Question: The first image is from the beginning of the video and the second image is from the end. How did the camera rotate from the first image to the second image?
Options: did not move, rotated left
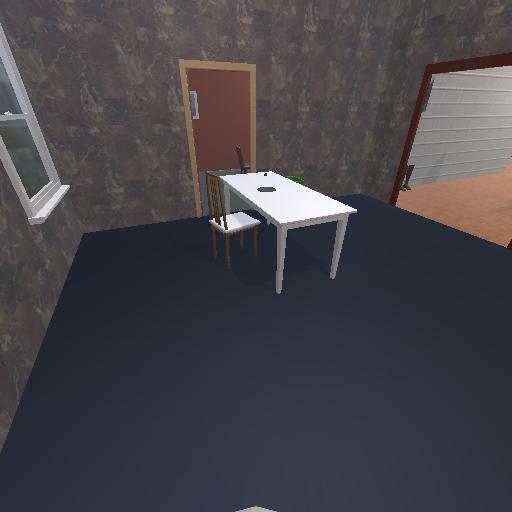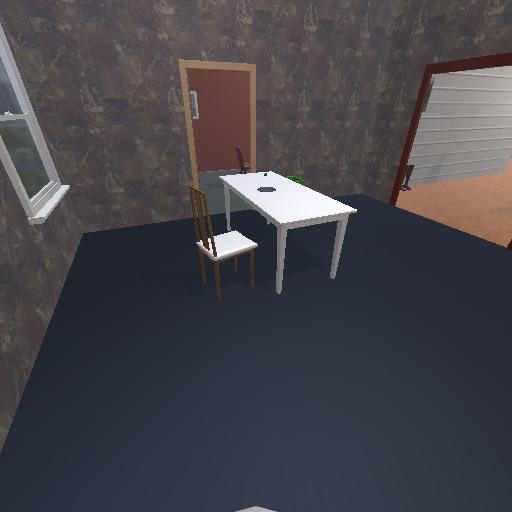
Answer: did not move